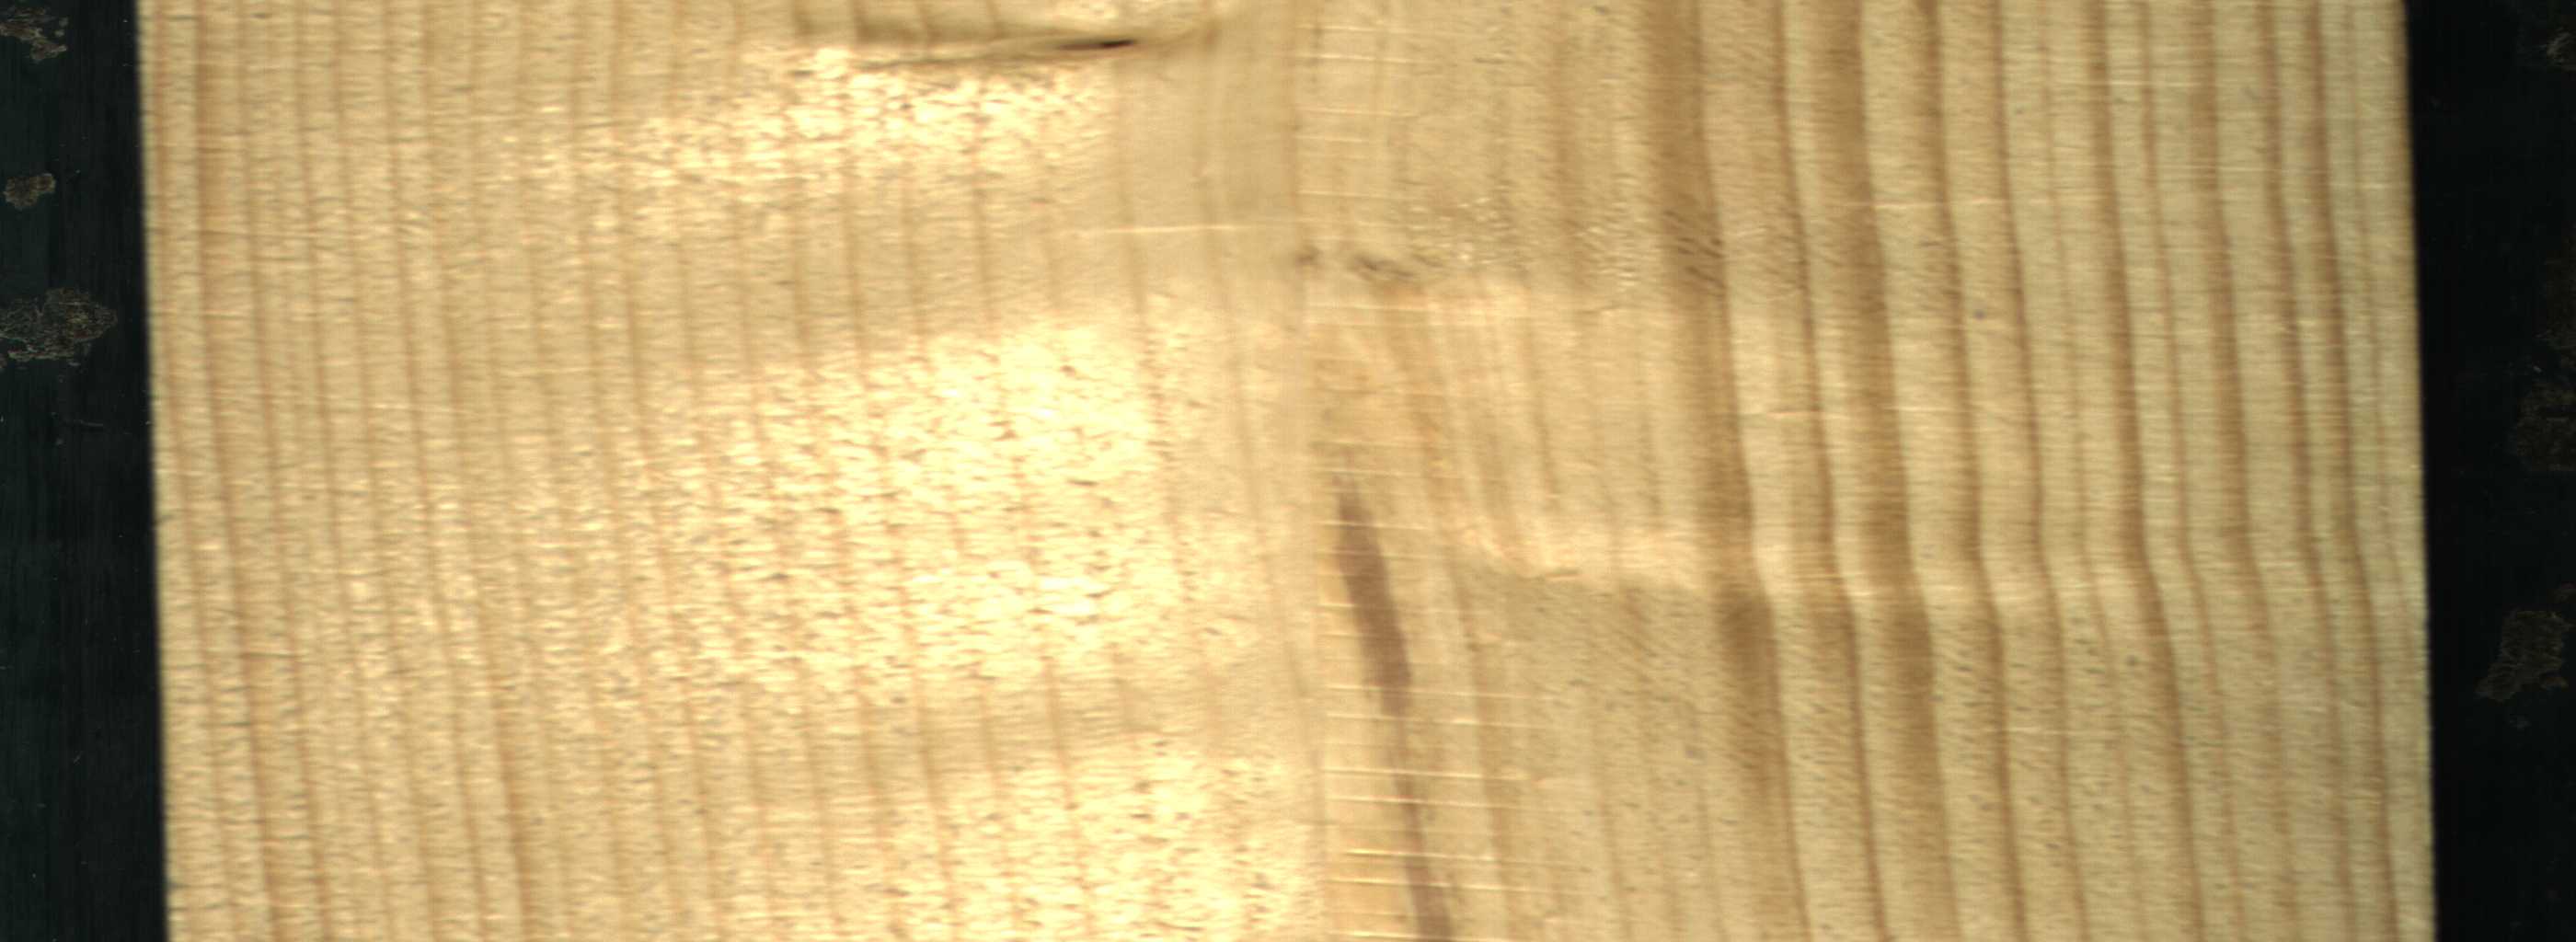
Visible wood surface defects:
Marrow
Dead_Knot